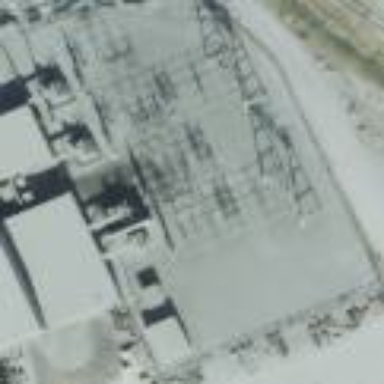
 classified as industrial. Surrounding the substation is fence."